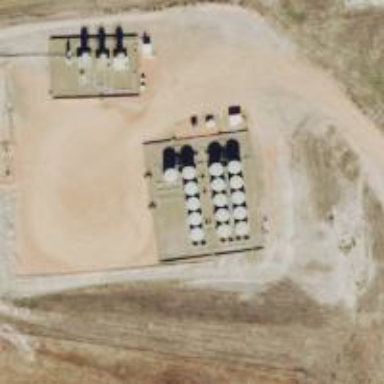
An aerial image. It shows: Storage tank that is man-made.